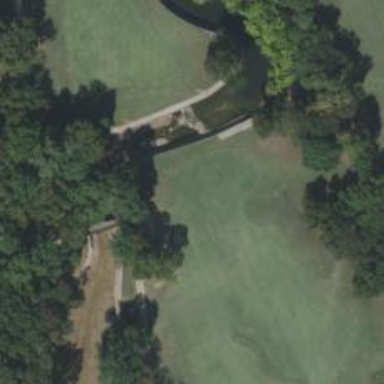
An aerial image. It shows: Golf hole.